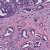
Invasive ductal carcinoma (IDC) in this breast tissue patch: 1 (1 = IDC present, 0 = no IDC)